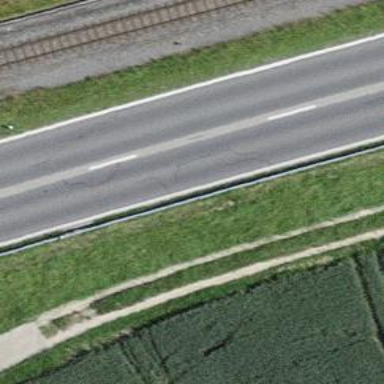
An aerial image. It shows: Primary highway.